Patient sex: M
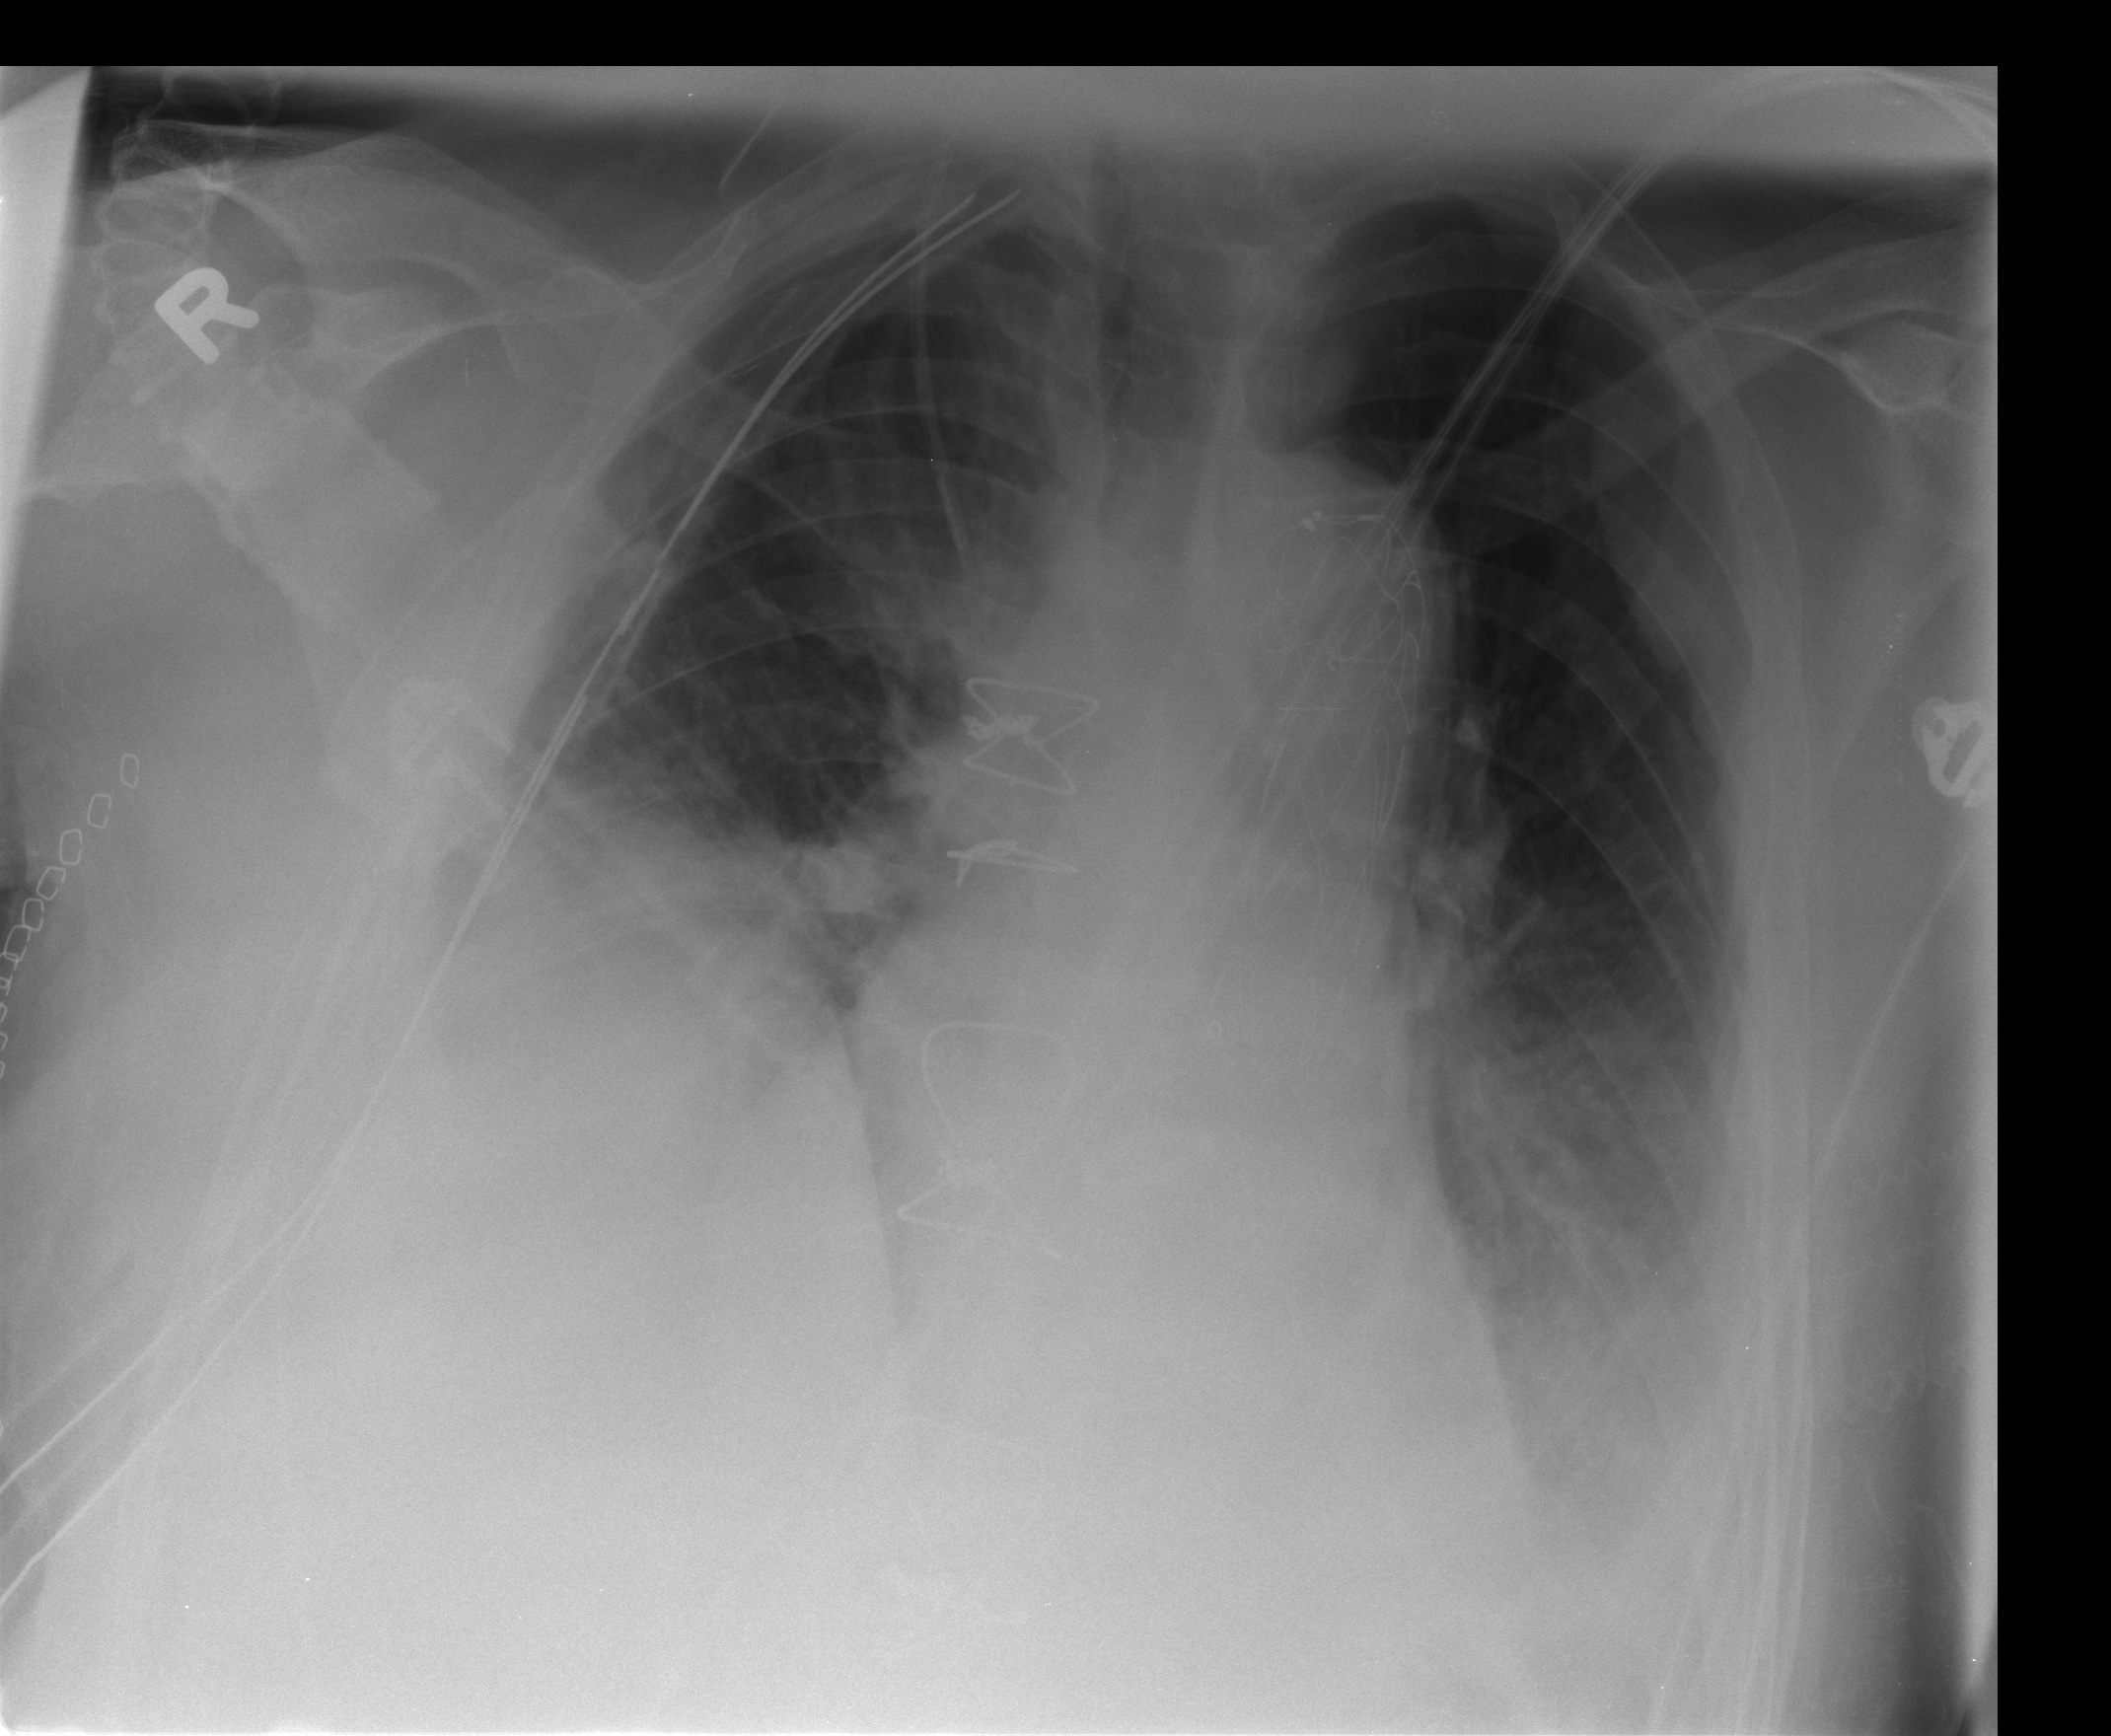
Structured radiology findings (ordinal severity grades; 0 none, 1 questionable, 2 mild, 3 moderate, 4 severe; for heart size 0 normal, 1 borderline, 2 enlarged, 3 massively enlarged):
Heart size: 2
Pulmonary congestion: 1
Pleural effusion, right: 2
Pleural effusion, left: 2
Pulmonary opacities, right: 2
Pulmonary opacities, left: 1
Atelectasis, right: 2
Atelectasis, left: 2